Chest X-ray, PA view. Patient: 21 years old, sex M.
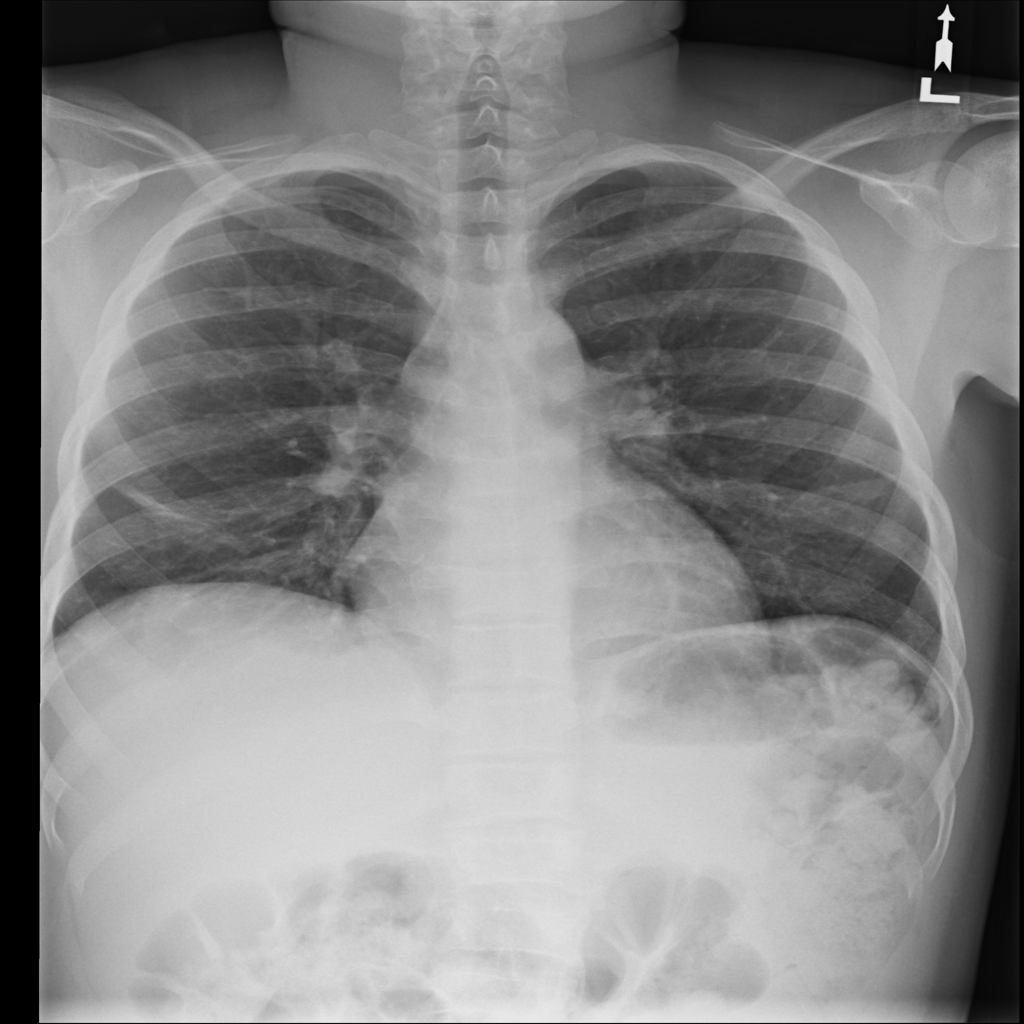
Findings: Atelectasis